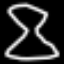
Label: hourglass